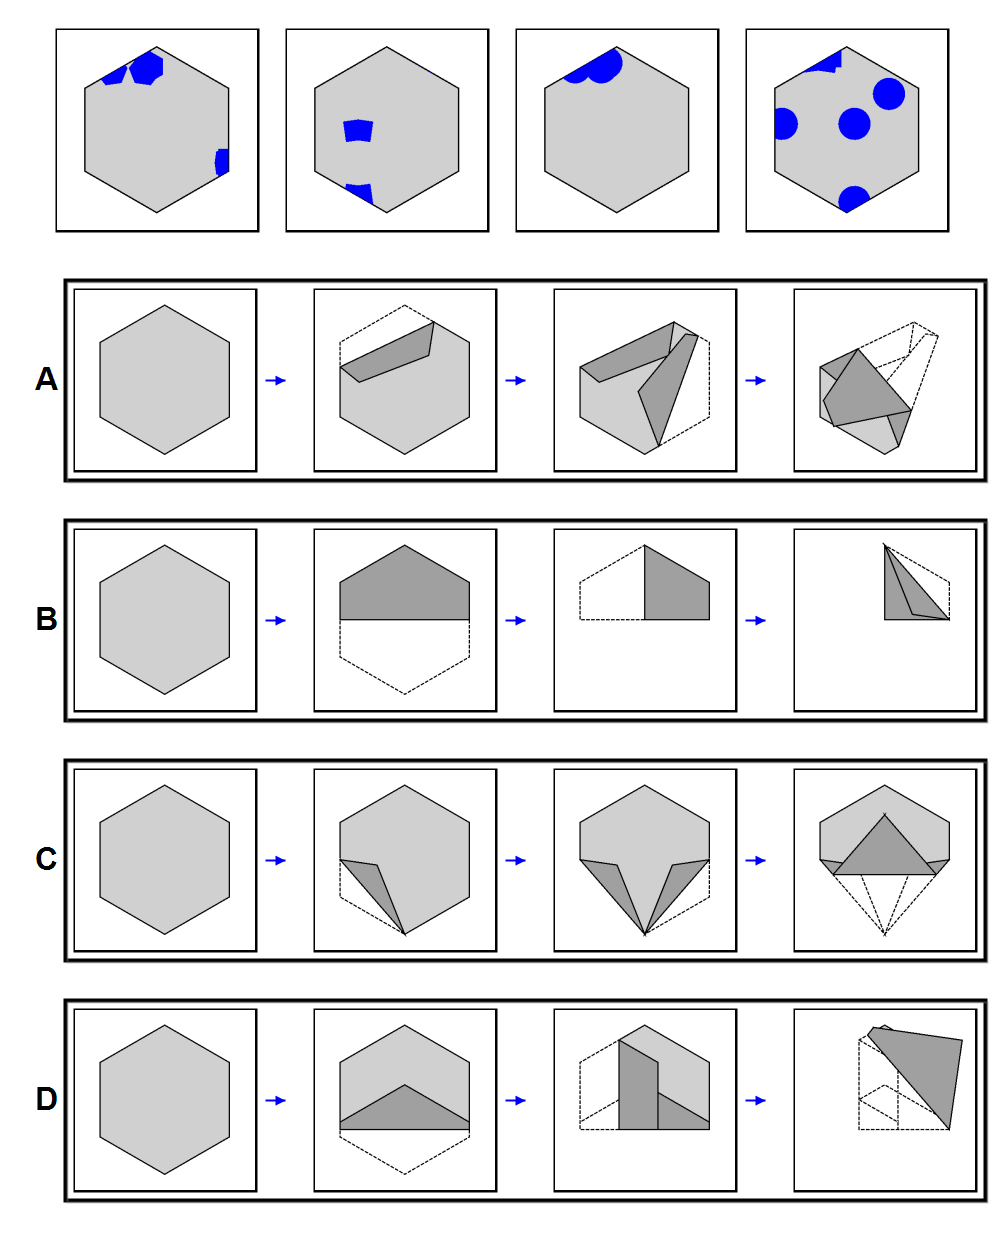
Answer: D